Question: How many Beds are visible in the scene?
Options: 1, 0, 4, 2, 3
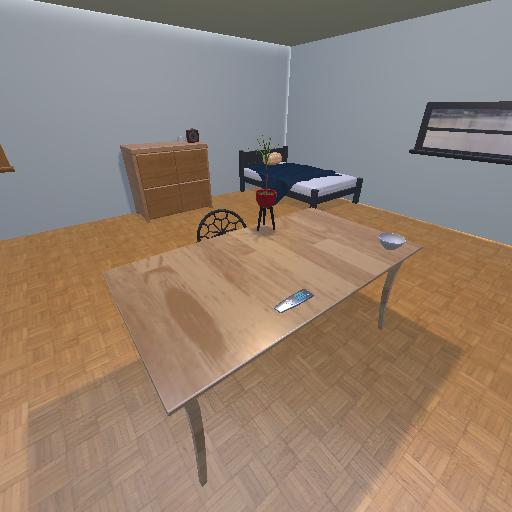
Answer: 1